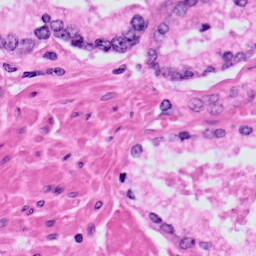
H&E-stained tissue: Prostate